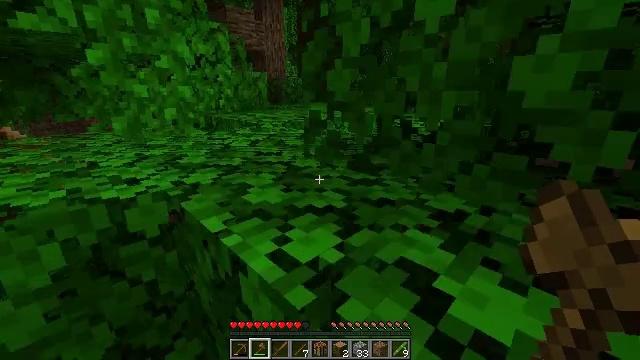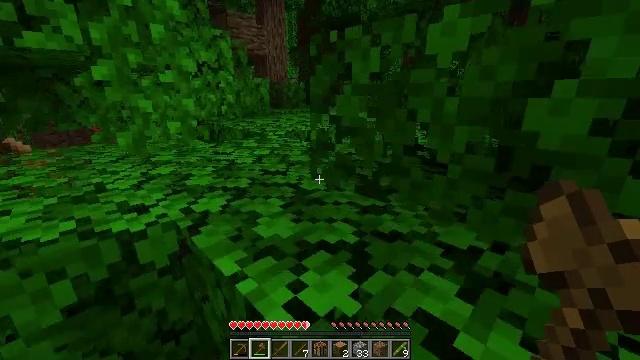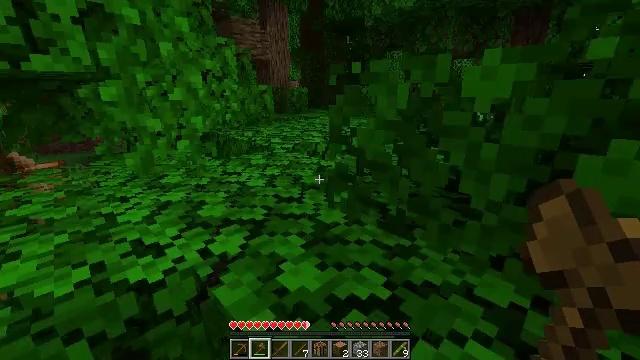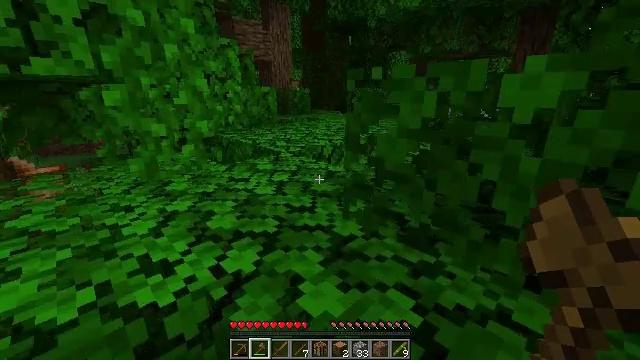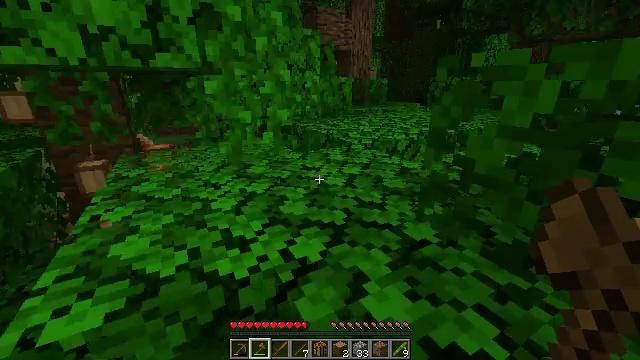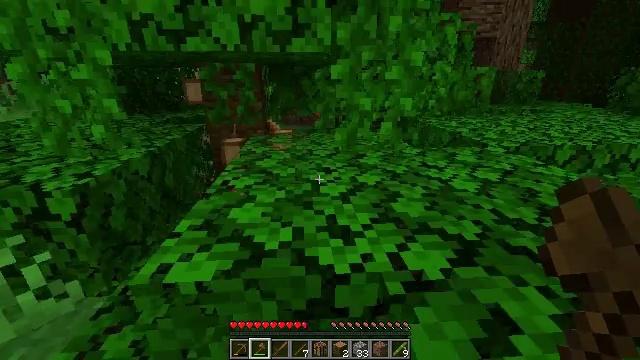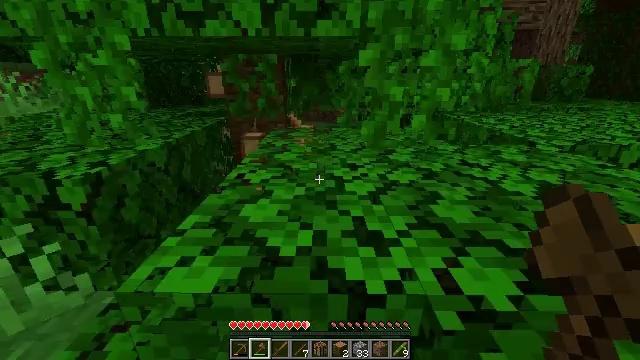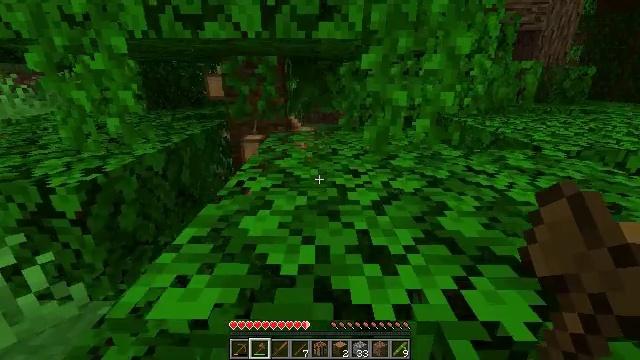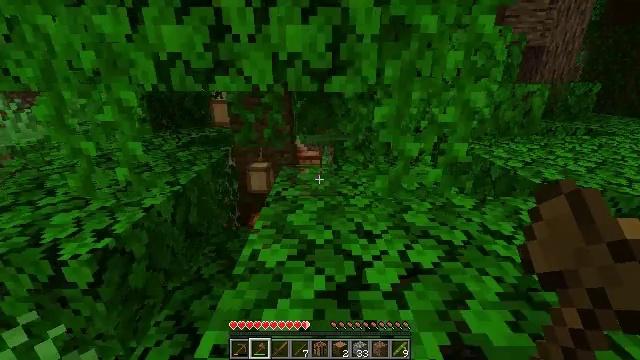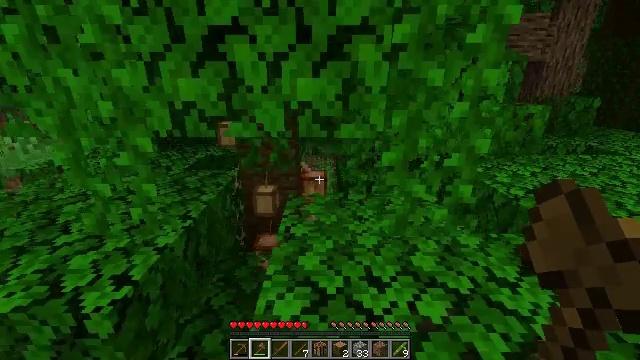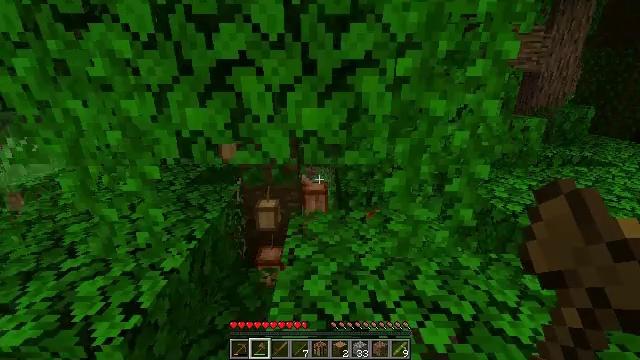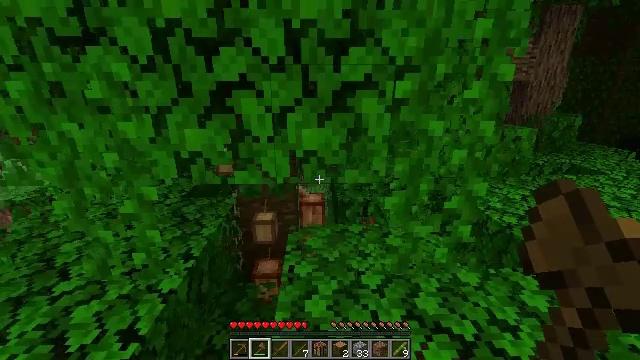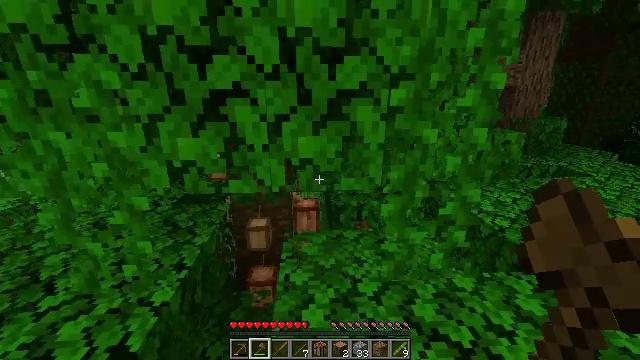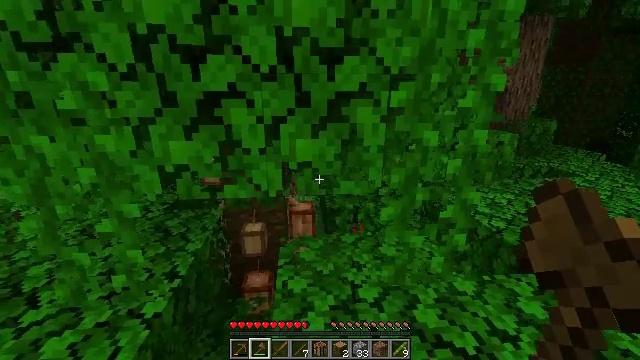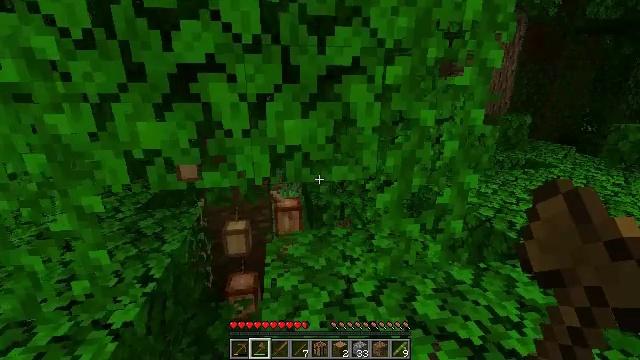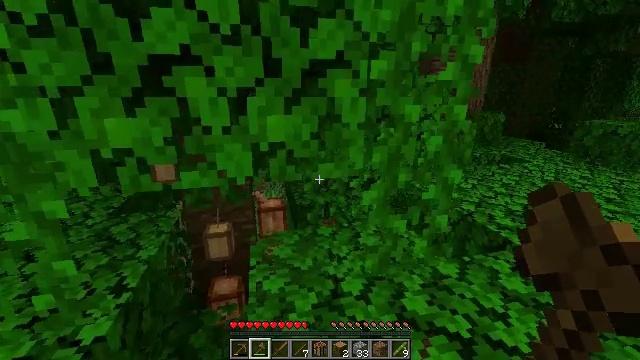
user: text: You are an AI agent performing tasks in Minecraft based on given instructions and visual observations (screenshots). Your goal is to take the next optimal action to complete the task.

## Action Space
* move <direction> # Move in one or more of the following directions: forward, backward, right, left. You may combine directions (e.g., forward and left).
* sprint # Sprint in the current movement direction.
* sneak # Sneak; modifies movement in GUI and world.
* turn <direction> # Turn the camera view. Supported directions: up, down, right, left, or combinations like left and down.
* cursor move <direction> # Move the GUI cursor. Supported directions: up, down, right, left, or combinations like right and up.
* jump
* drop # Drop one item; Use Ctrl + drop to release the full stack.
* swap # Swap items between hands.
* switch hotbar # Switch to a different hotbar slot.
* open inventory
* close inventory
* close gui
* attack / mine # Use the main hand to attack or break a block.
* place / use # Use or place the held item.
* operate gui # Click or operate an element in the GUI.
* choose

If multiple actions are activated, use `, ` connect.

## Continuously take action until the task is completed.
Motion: motion action
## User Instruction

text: Gather cocoa beans from the pod.
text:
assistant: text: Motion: move forward and move left
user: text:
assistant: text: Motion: move forward and move left
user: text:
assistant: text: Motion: move forward and move left, jump
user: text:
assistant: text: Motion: move forward and move left, turn left and down, jump
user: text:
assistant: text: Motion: move forward and move left, turn left, jump
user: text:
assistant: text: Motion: move forward and move left, turn left, jump
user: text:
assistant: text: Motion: move forward and move left, jump
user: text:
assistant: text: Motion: move forward and move left
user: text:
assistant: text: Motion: move forward
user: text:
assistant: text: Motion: move forward
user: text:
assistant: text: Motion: move forward, turn right
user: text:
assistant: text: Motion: move forward, turn right
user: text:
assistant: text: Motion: move forward, turn right
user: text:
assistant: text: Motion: move forward, turn right, jump
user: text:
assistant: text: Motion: move forward, turn right, jump
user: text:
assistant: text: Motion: move forward, jump
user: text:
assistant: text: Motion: move forward, jump
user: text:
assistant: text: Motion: move forward and move right
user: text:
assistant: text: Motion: move forward and move right
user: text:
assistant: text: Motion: move forward and move right
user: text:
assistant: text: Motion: move forward and move right
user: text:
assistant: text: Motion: move forward and move right
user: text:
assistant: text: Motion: move forward and move right
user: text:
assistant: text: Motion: move forward and move right, turn down
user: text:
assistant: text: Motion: move forward and move right, turn left and down
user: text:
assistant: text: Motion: move right
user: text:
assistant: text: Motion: move right, turn left and down
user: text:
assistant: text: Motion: move right, turn left
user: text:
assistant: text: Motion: move right, turn left
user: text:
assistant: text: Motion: move right, turn left and down